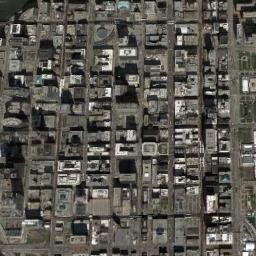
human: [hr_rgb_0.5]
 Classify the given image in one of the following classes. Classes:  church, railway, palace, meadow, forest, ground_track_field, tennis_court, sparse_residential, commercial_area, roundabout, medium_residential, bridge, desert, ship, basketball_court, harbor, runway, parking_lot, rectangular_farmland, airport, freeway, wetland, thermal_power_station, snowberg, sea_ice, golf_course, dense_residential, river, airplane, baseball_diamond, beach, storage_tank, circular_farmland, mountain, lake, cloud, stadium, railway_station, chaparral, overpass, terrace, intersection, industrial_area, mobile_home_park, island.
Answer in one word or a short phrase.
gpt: commercial_area